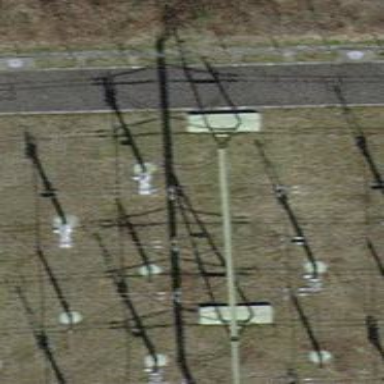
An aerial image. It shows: Insulator used in power equipment.